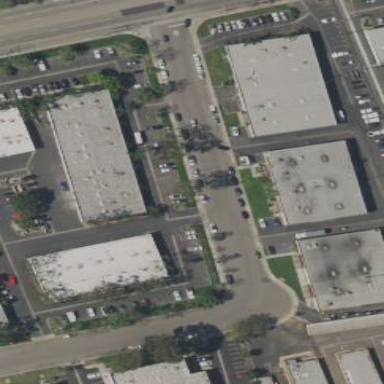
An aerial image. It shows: Retail area.